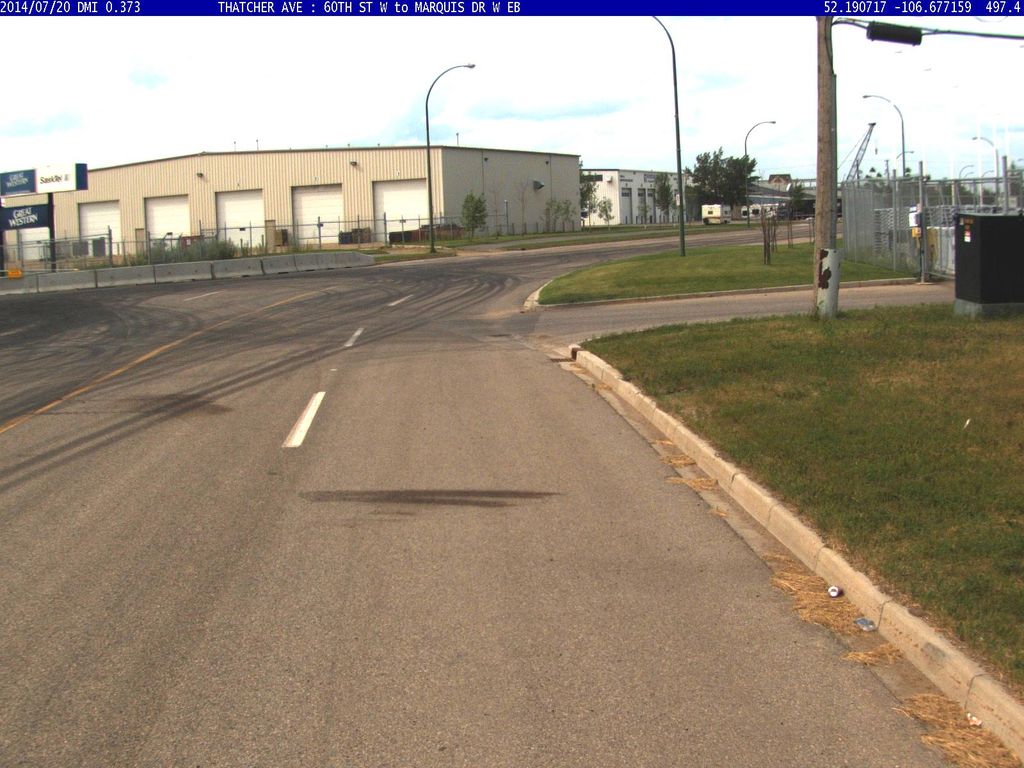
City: saskatoon